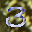
Label: 3